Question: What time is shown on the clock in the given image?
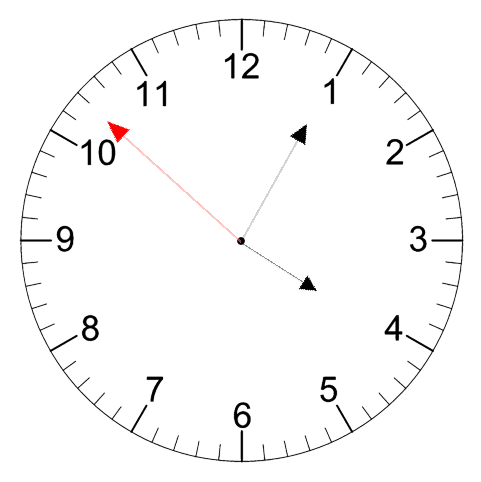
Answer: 04:04:52